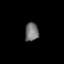
Tissue: lung
Cell type: Endothelial cells
Senescence score: 0.6439
Nuclear area (px): 246
Mean DAPI intensity: 114.927